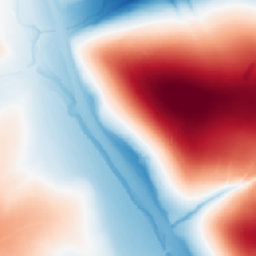
Category: trend_removal
Decomposition family: polynomial_high
Decomposition parameters: degree: 5
Upsampling method: area
Upsampling parameters: scale: 8
Upsampling scale: 8